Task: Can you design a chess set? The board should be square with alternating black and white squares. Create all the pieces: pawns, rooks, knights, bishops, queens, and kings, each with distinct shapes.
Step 3354:
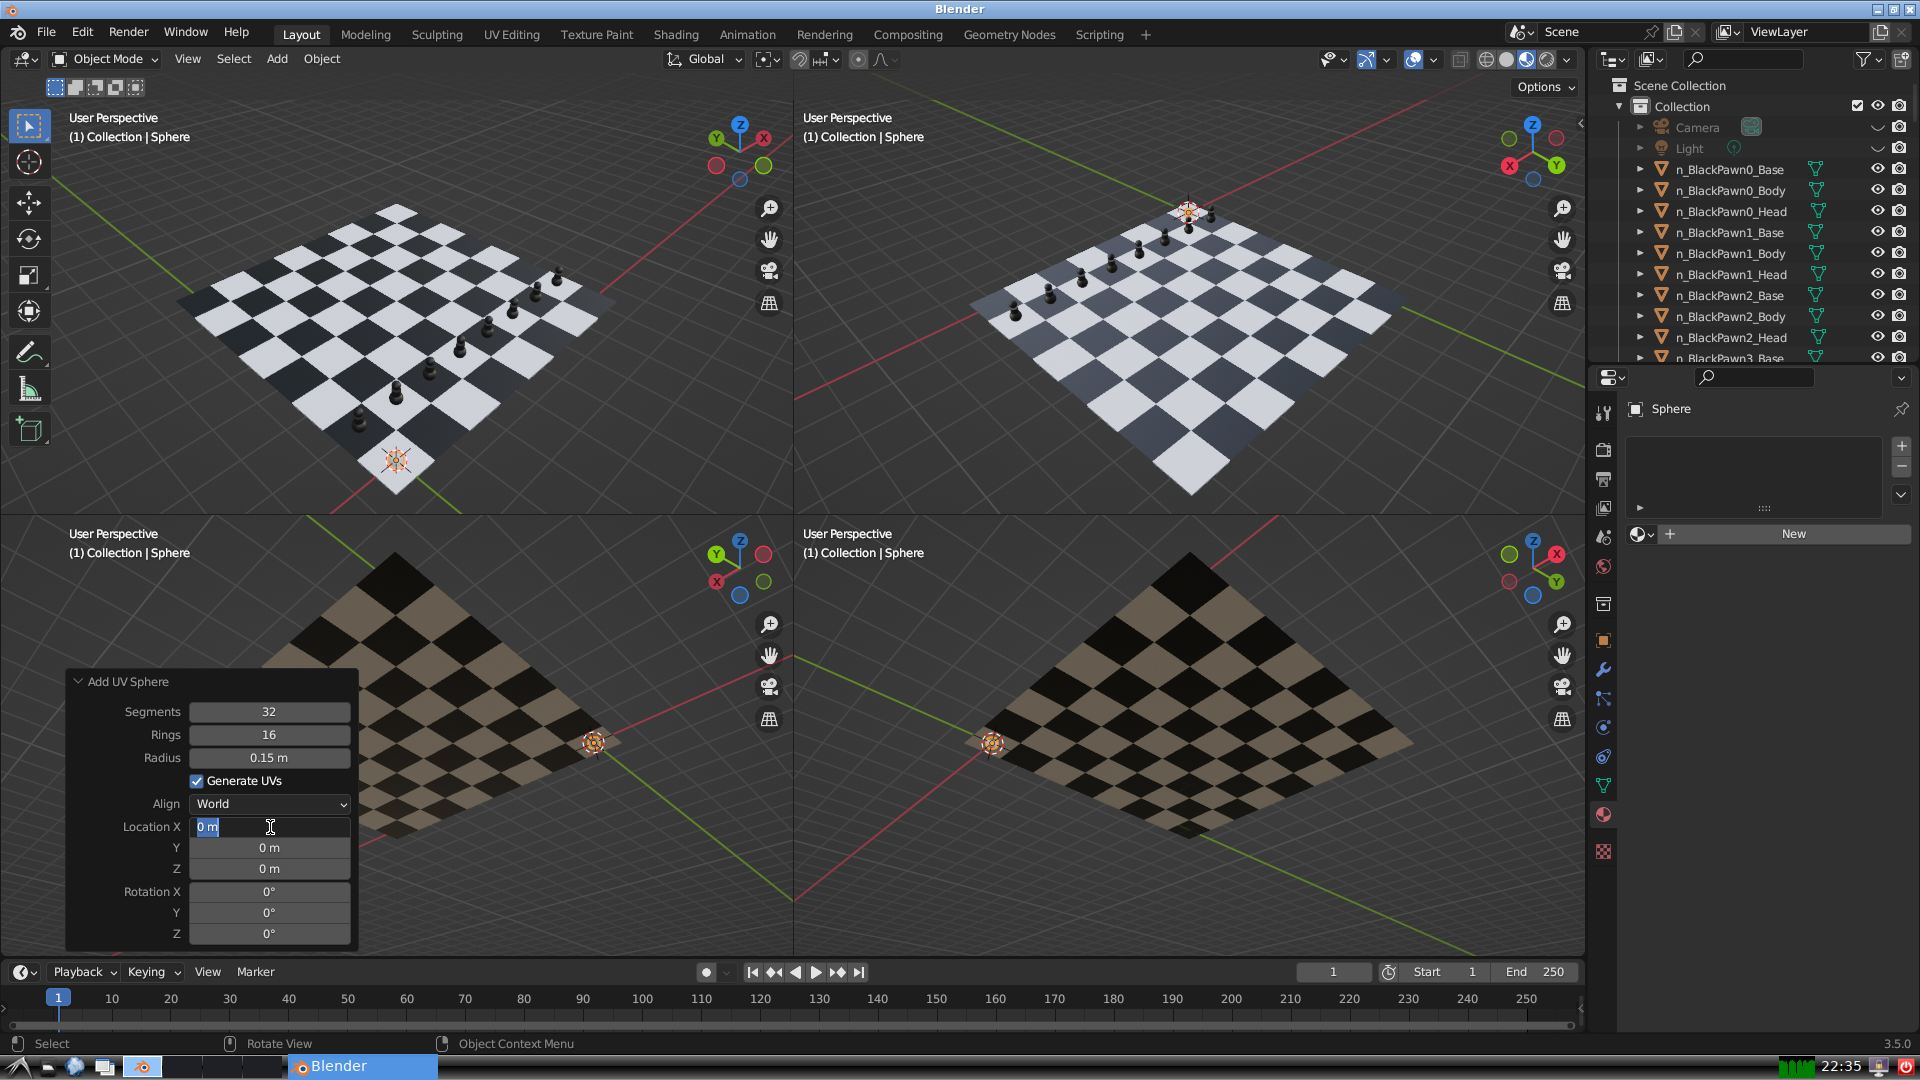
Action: input_text: 0.0